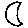
Label: moon